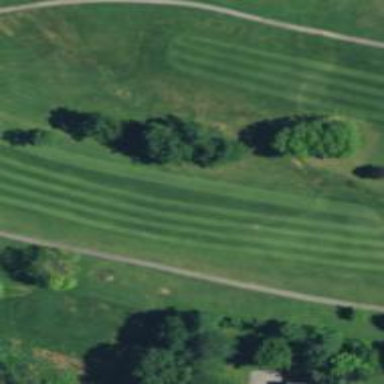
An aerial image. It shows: Grassy area designated as golf fairway.